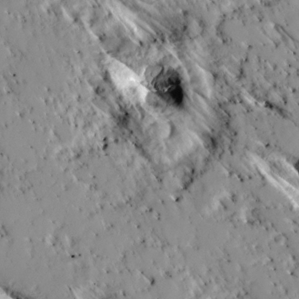
Label: non_frost